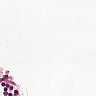
Metastatic tissue present: no